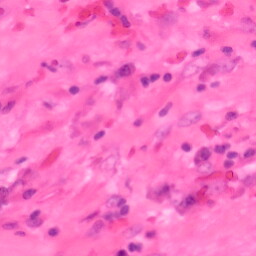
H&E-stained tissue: Colon